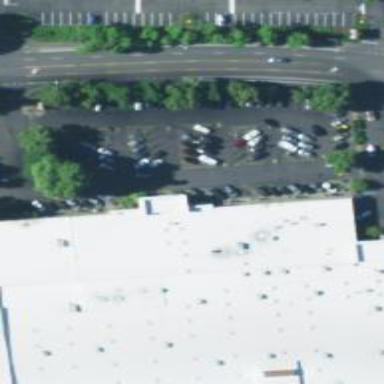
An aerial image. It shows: Parking space is available.